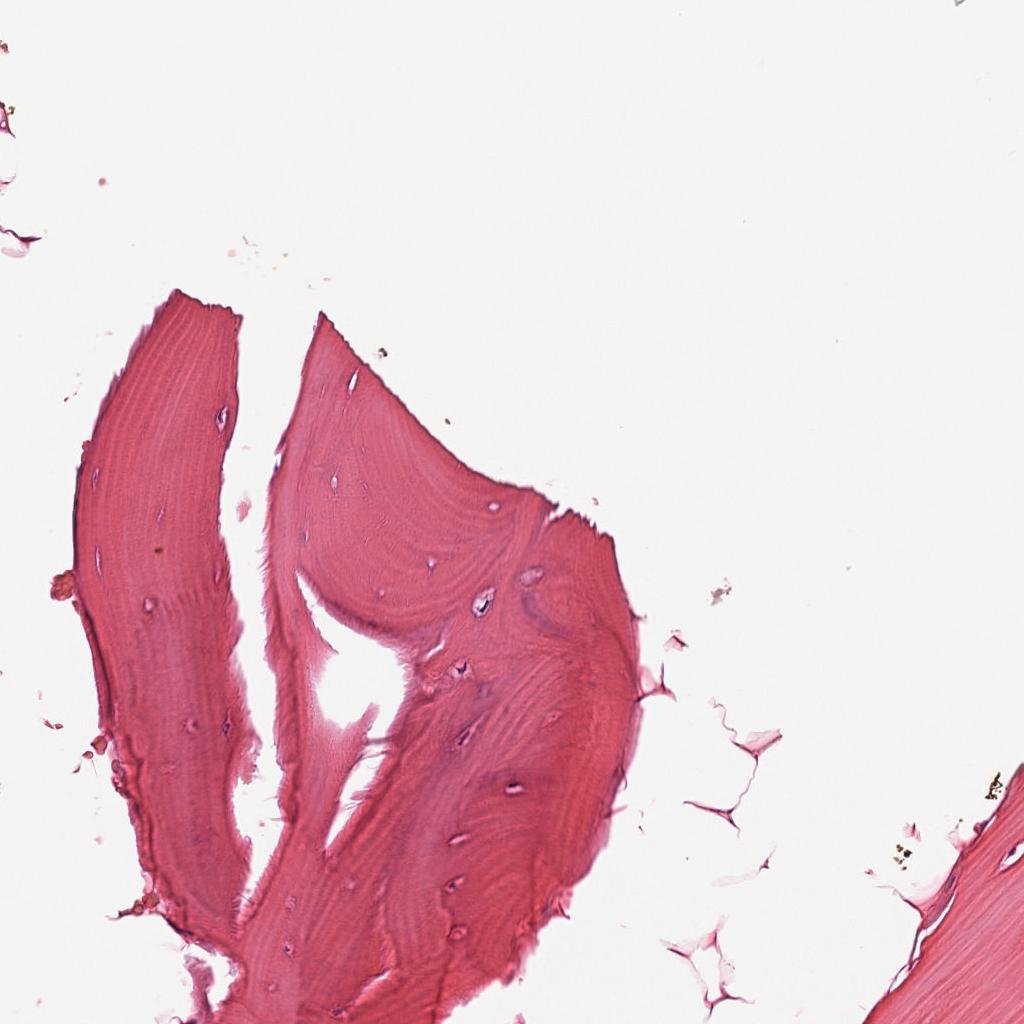
Label: Non-Tumor